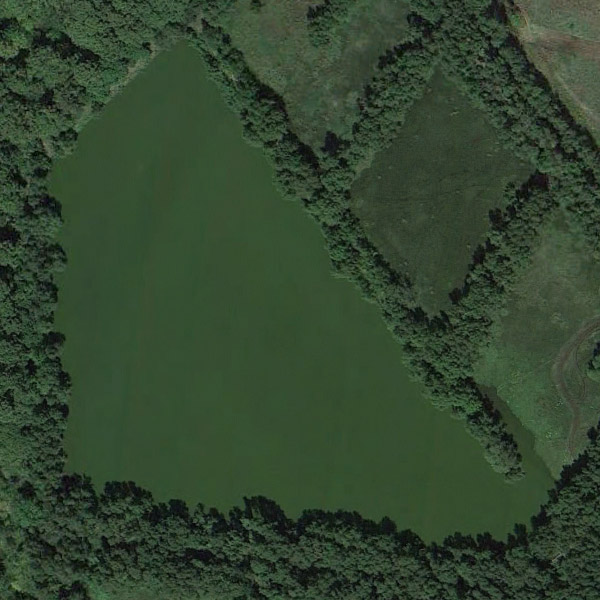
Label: Pond